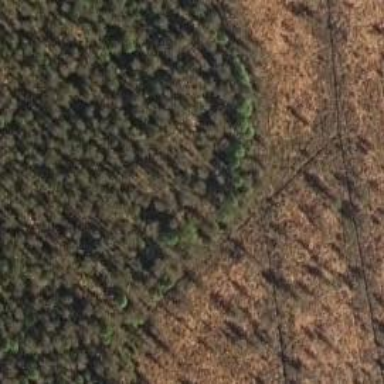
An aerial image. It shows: Woodland with needle-leaved trees.